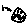
Label: moon